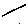
Label: line